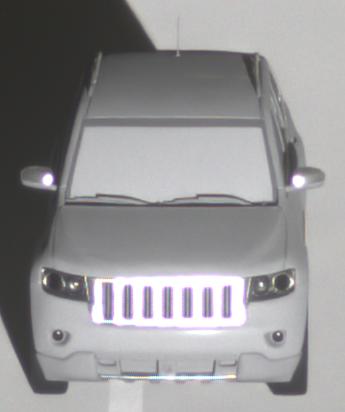
Make: Jeep
Model: Grand Cherokee
Detailed model: WK2
Model produced from: 2010
Model produced until: 2021
Doors: 5
Color: gray
Road condition: dry road
Daytime: night
Contrast: high contrast